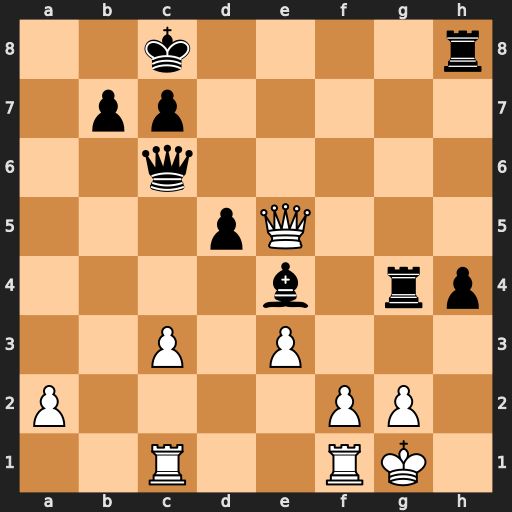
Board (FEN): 2k4r/1pp5/2q5/3pQ3/4b1rp/2P1P3/P4PP1/2R2RK1
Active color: w
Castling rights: -
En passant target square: -
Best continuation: Qxh8+ Kd7 f3 Rxg2+ Kxg2 Qg6+ Kf2 Qg3+ Ke2 Qg2+ Ke1